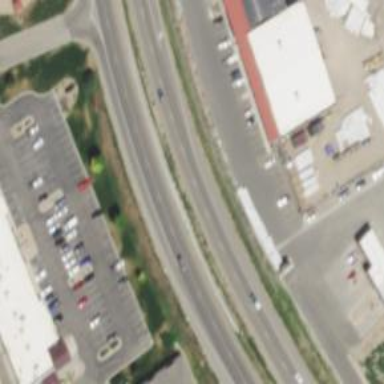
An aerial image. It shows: Asphalt road with grade 1 trunk. This expressway has smooth surface.